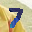
Label: 7